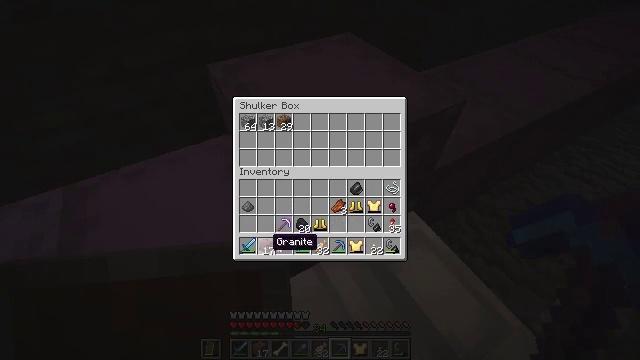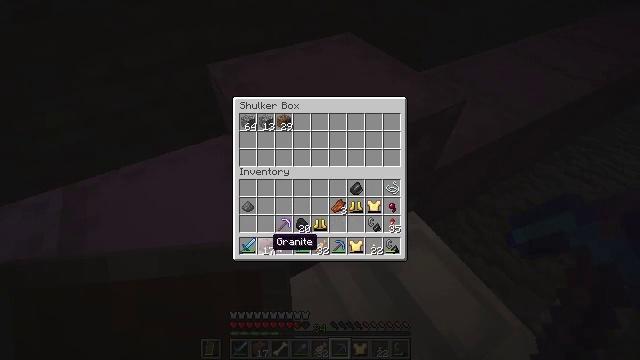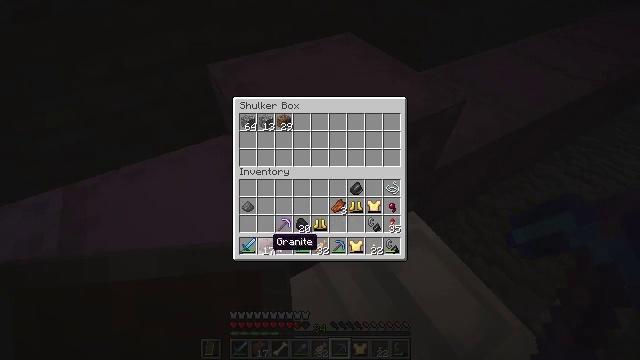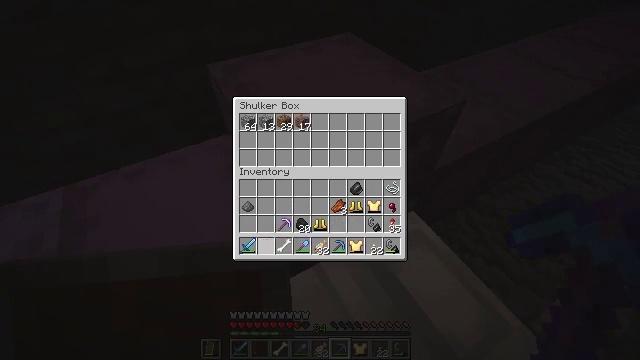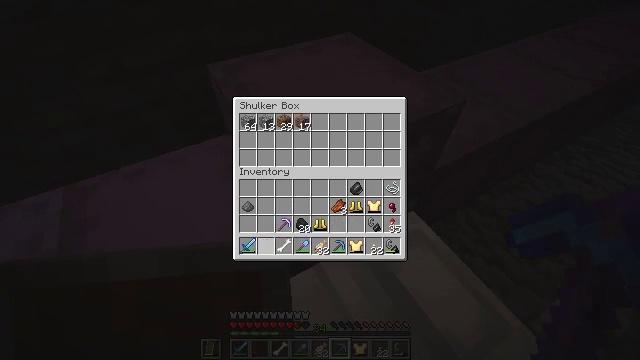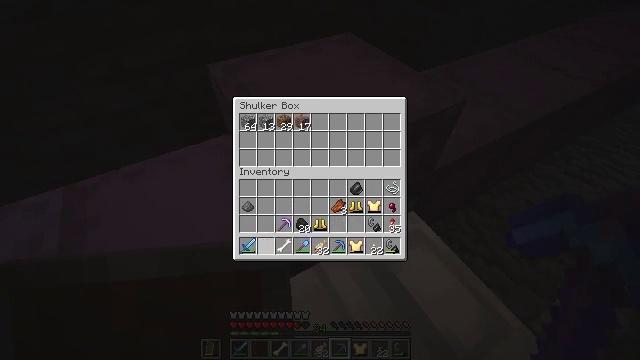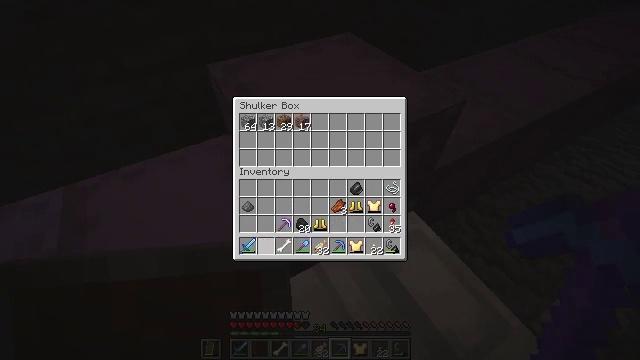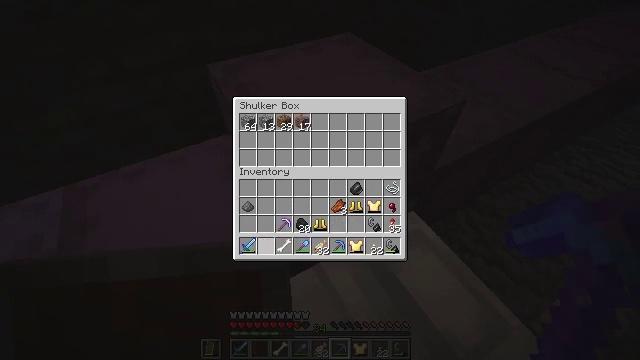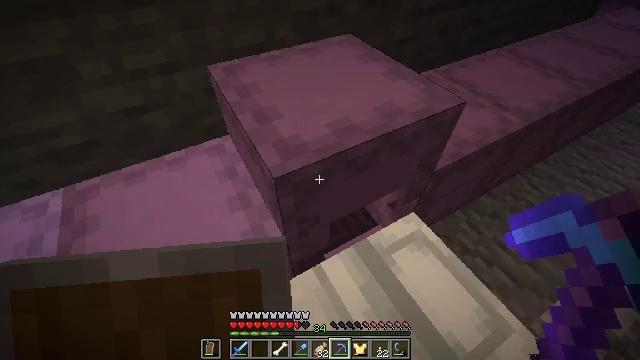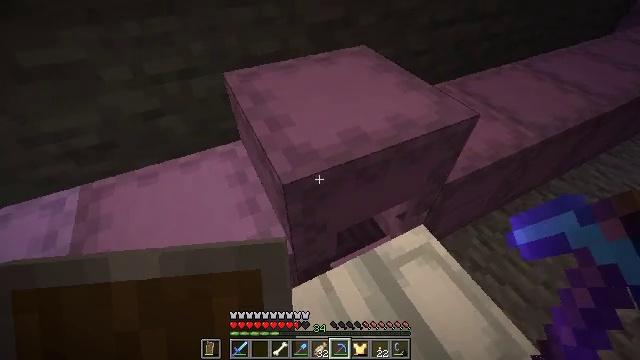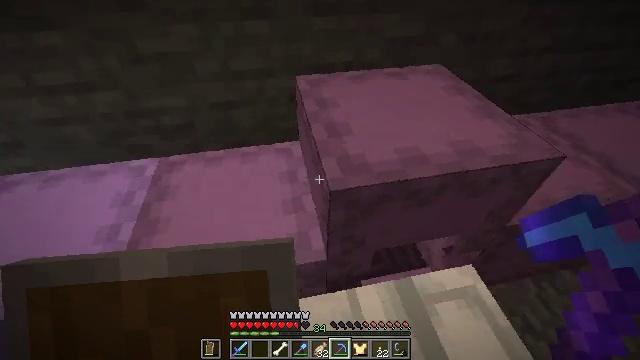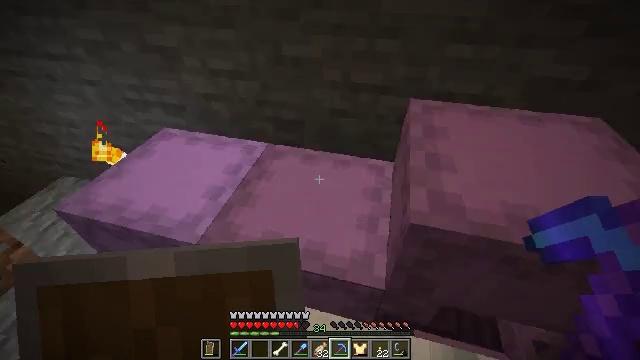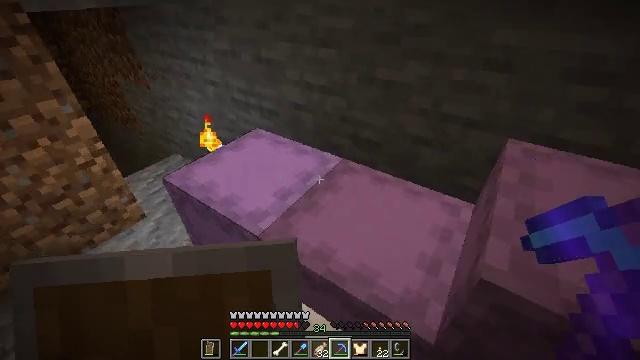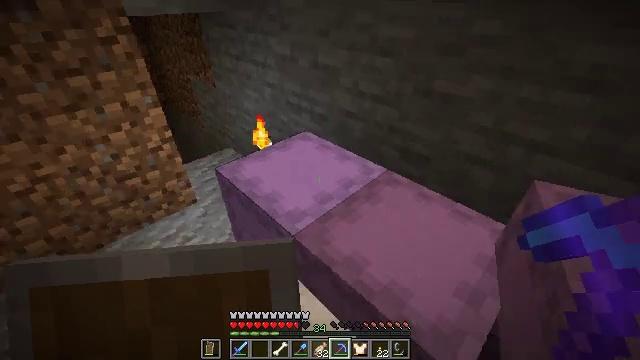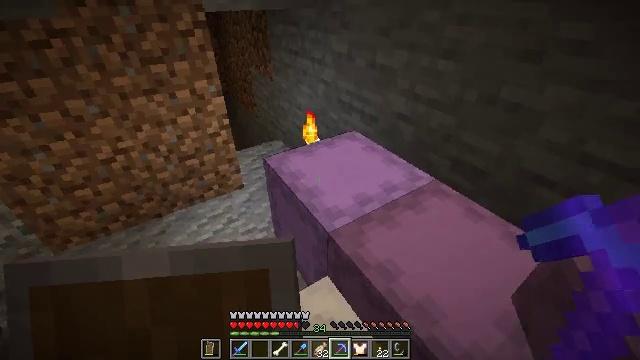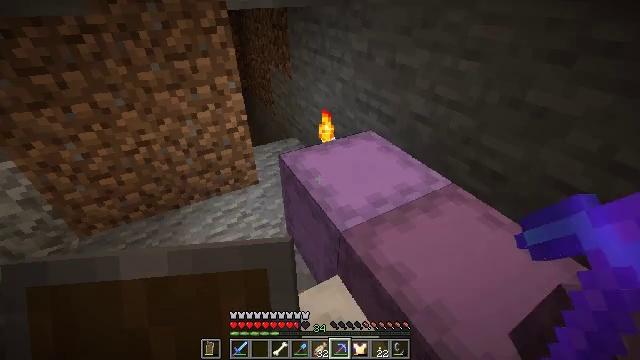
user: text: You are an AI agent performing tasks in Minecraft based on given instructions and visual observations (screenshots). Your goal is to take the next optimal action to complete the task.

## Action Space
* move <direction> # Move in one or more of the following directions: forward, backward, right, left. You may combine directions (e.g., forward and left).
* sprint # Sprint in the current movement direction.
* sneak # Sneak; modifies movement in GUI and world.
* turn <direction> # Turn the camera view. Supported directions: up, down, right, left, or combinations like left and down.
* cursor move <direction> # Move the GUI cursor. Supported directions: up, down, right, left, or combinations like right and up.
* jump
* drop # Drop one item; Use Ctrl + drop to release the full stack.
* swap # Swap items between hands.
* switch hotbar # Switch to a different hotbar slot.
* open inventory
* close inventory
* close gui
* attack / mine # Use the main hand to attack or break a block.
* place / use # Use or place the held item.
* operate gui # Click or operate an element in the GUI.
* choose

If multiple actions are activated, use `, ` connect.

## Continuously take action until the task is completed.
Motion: motion action
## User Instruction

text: Remove a golden chestplate from the inventory.
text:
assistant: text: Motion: sneak
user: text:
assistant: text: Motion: sneak
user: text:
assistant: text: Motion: sneak, choose
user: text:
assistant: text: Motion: sneak, choose
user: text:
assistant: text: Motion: sneak, choose
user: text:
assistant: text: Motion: sneak
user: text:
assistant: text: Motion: sneak
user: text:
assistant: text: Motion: sneak
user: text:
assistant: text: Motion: turn left and up, close gui
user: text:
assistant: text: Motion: turn left and up
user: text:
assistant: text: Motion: turn left and up
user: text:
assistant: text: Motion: turn left and up
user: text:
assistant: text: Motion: turn left and up
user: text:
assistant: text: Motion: turn left
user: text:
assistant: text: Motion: turn left
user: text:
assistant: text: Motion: use / place
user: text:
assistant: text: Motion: use / place
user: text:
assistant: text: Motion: no_op
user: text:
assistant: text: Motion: no_op
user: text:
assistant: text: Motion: no_op
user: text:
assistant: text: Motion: open gui
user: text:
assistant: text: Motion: cursor move up
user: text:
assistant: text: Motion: no_op
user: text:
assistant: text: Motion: cursor move right
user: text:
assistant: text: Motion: cursor move down
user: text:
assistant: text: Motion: sneak, cursor move left
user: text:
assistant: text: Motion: sneak, cursor move left and down
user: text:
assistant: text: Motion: sneak, cursor move left and down
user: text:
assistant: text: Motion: sneak
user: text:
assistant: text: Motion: sneak